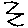
Label: zigzag